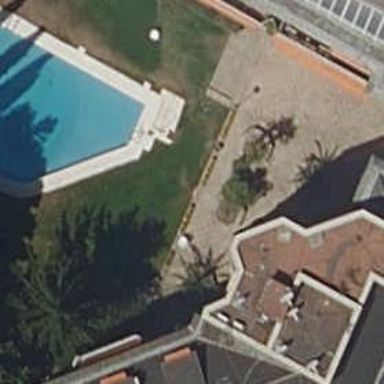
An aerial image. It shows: Swimming pool located in leisure land.